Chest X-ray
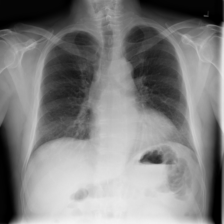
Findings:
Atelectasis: negative
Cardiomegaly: negative
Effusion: negative
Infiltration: negative
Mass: negative
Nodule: negative
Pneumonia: negative
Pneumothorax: negative
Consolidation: negative
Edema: negative
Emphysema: negative
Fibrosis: negative
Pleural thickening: negative
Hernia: negative